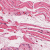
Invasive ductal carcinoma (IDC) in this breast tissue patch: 0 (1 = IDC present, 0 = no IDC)